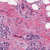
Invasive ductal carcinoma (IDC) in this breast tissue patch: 0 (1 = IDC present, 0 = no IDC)